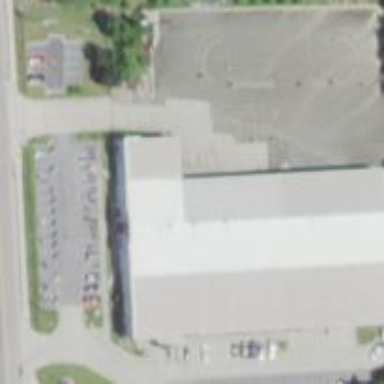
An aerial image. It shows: Building that houses motorcycle shop.